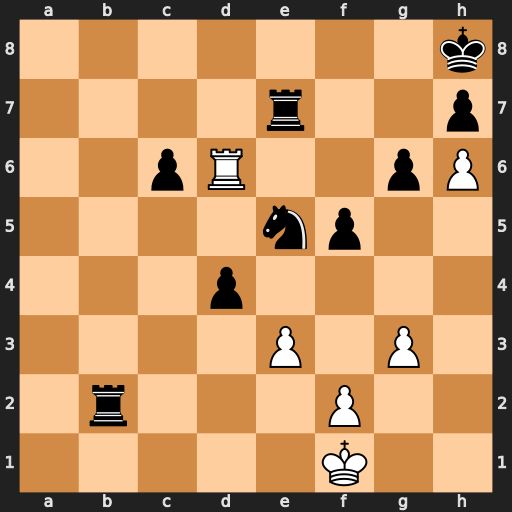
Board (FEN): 7k/4r2p/2pR2pP/4np2/3p4/4P1P1/1r3P2/5K2
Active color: w
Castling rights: -
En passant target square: -
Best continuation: Rd8+ Re8 Rxe8#